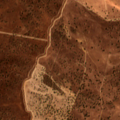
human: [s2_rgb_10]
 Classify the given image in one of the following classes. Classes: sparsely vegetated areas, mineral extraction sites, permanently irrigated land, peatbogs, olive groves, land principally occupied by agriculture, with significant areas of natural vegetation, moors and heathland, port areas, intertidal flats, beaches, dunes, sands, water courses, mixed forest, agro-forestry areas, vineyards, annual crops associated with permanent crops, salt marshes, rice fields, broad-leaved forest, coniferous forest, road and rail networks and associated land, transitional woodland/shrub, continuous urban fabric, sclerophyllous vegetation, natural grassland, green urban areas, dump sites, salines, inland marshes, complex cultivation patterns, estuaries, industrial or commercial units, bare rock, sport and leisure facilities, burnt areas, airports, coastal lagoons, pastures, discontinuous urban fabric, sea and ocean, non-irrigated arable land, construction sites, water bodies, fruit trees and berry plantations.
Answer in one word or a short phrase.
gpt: pastures, agro-forestry areas